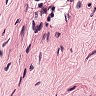
Metastatic tissue present: no